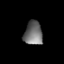
Tissue: lung
Cell type: T cells
Senescence score: 0.2041
Nuclear area (px): 430
Mean DAPI intensity: 110.726